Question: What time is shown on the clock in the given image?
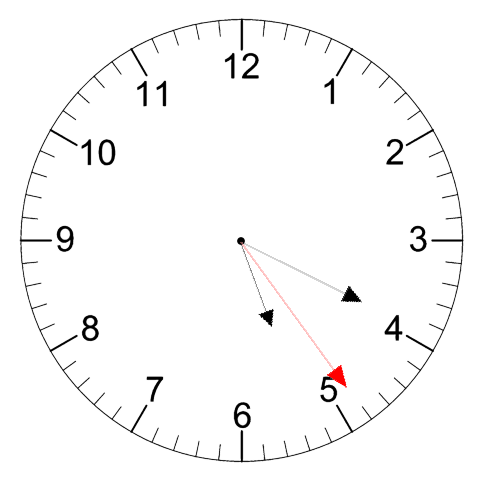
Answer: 05:19:24